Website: crate-barrel
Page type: account-selection
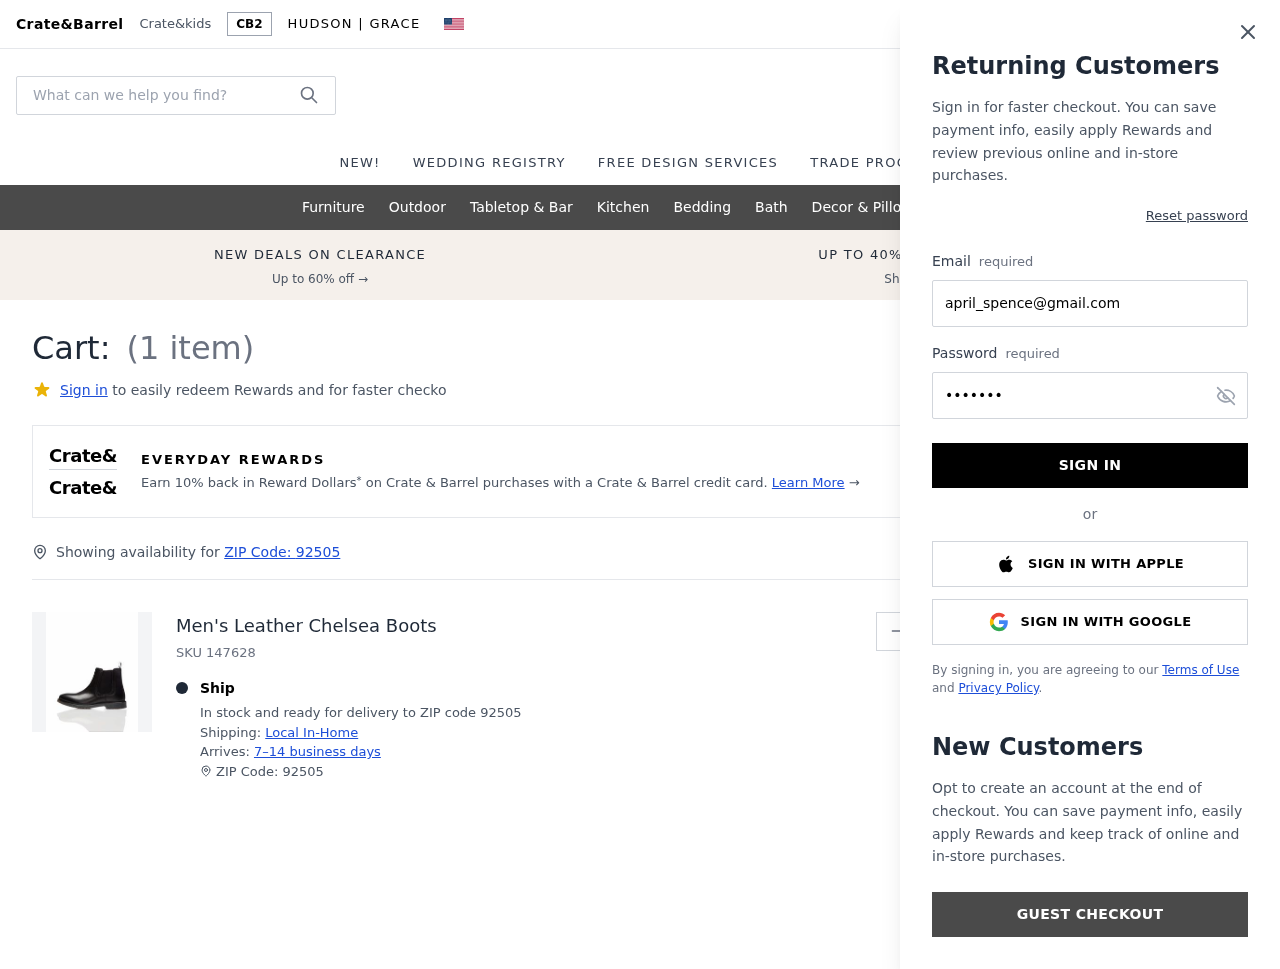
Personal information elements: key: PII_EMAIL
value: april_spence@gmail.com
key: PII_POSTCODE
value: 92505
Product elements: key: PRODUCT1_NAME
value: Men's Leather Chelsea Boots
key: PRODUCT1_QUANTITY
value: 1
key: PRODUCT1_SKU
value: SKU 147628
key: PRODUCT1_ORIGINAL_PRICE
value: $236.19
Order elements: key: ORDER_NUM_ITEMS
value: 1
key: ORDER_SUBTOTAL
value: $188.95
Search elements: key: HEADER_SEARCH
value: What can we help you find?